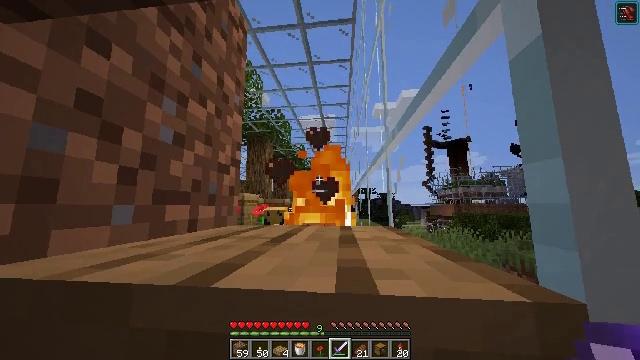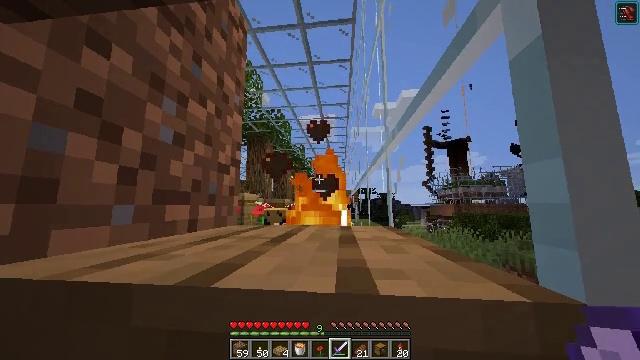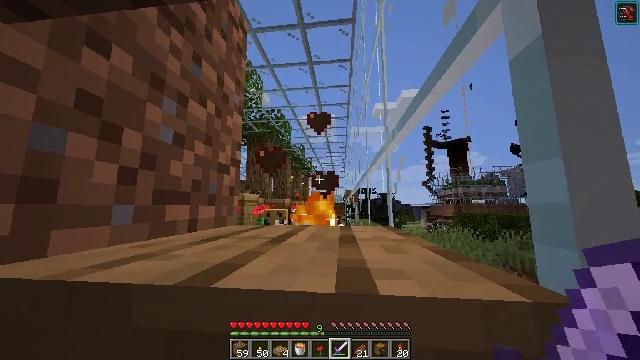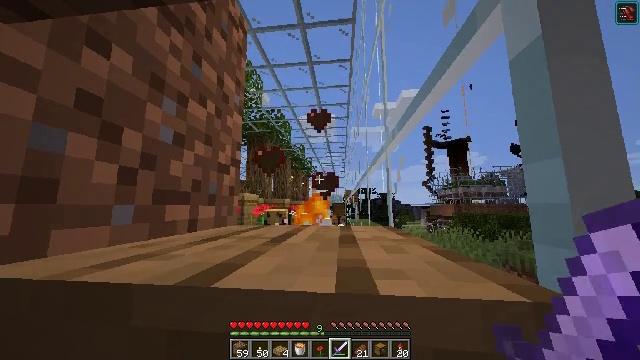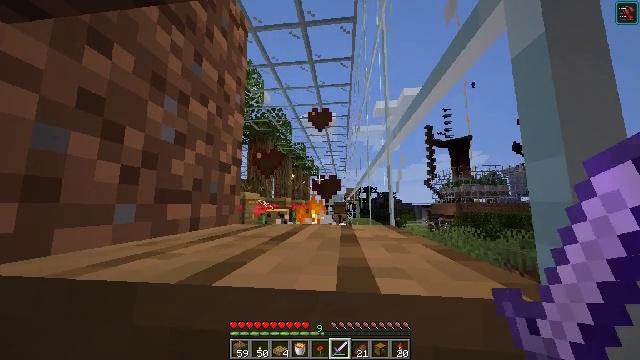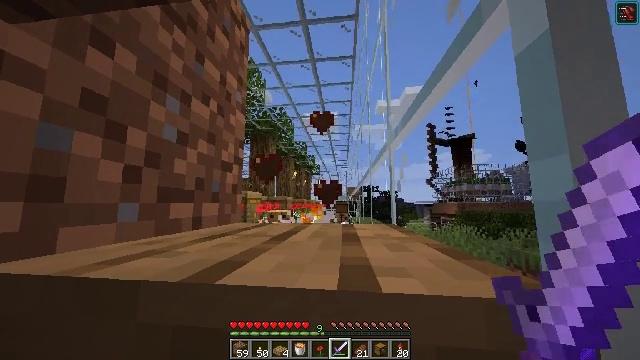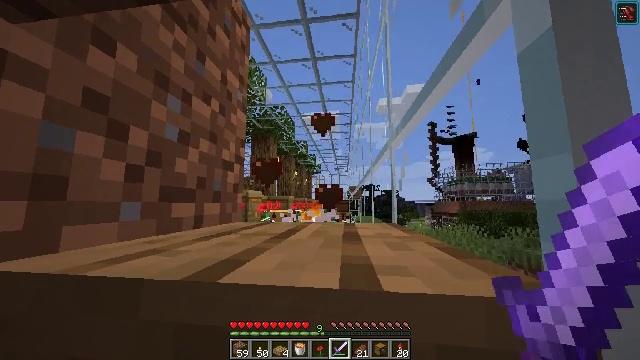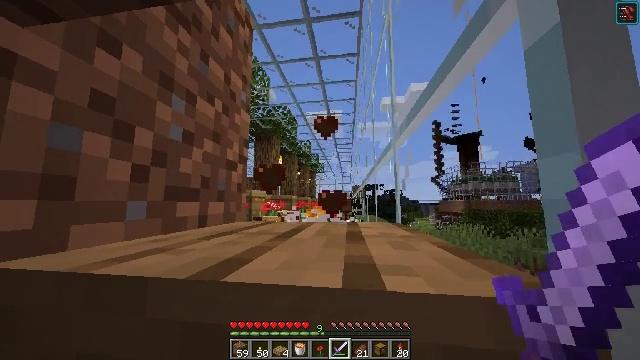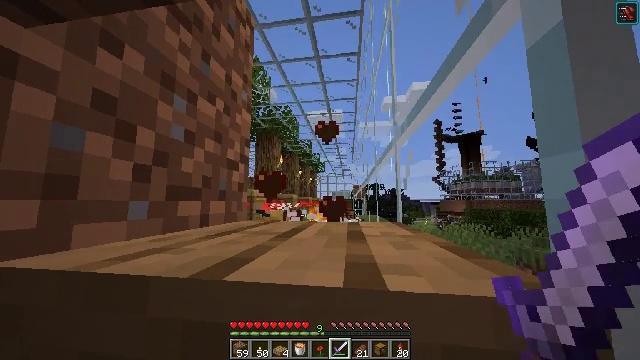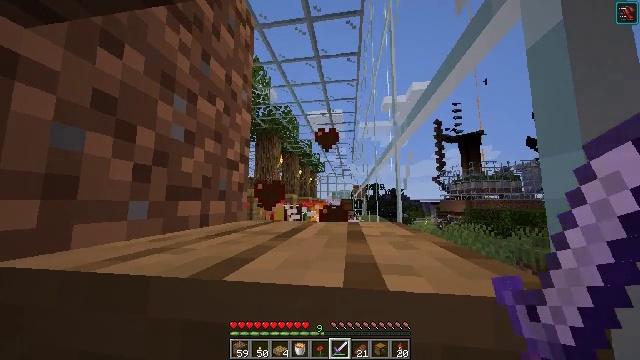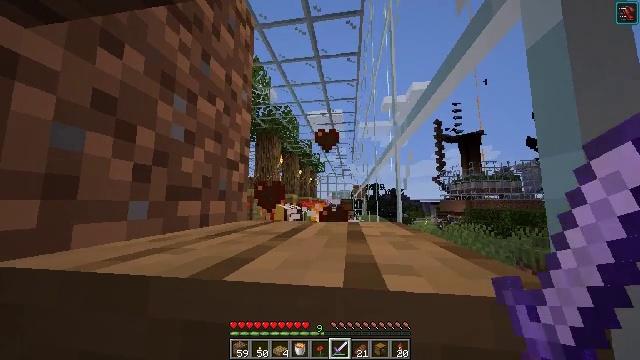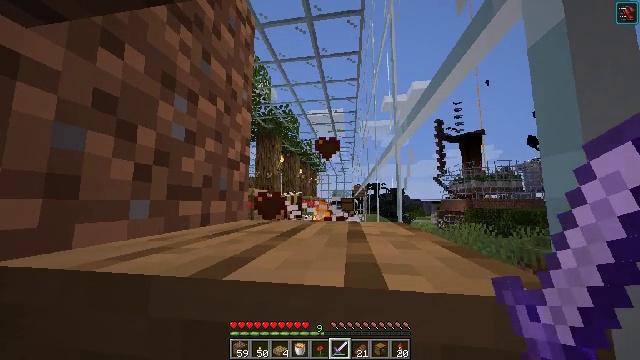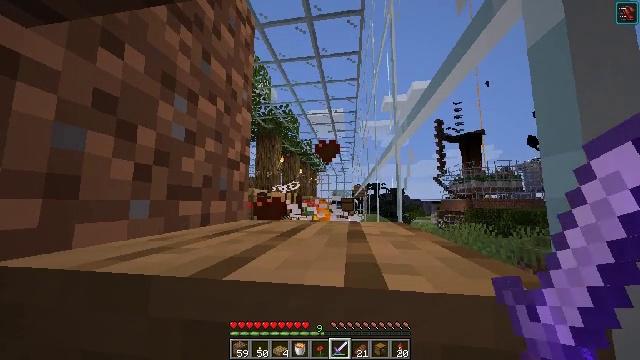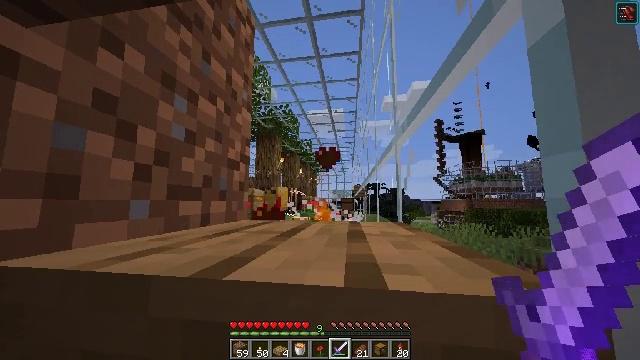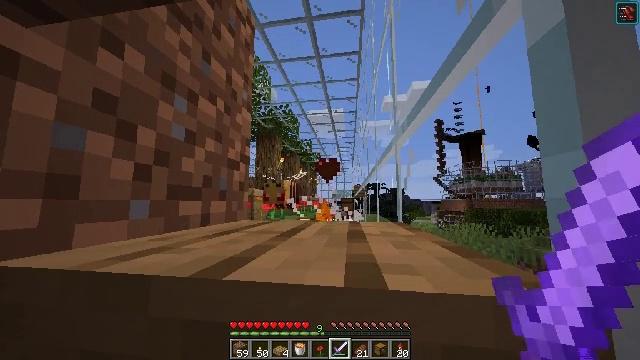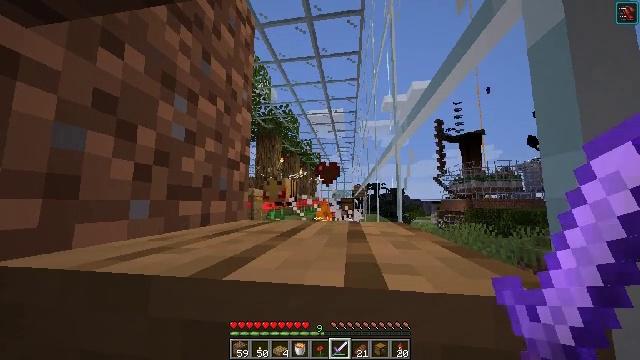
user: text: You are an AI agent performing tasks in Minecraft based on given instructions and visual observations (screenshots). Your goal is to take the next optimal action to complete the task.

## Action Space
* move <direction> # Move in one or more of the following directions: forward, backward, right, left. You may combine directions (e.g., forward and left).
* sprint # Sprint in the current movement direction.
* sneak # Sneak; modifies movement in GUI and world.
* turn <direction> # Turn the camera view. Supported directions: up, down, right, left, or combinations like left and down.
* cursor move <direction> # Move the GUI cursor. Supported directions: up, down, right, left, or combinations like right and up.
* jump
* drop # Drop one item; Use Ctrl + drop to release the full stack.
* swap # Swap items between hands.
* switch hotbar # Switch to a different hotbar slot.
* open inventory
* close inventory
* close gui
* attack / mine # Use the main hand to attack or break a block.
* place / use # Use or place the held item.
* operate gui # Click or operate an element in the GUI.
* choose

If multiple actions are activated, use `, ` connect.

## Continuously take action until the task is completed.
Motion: motion action
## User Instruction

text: Hunt insects.
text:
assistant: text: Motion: no_op
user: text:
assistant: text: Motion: no_op
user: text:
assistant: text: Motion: no_op
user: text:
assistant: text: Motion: no_op
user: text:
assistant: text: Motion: no_op
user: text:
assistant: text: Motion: no_op
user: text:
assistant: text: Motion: no_op
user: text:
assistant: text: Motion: no_op
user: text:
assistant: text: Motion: no_op
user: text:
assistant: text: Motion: no_op
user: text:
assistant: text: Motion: no_op
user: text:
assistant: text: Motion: no_op
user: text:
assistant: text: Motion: no_op
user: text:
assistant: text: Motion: no_op
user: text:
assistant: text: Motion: no_op
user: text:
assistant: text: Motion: no_op
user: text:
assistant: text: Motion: turn up
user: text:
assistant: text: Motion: no_op
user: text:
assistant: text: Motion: no_op
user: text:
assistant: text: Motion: no_op
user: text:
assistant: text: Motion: no_op
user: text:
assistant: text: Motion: no_op
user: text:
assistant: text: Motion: turn left and up
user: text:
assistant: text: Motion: turn left
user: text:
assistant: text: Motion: turn left
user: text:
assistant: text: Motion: turn down
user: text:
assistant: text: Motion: turn down
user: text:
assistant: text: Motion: no_op
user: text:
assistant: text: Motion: turn down
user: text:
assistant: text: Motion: turn left and down